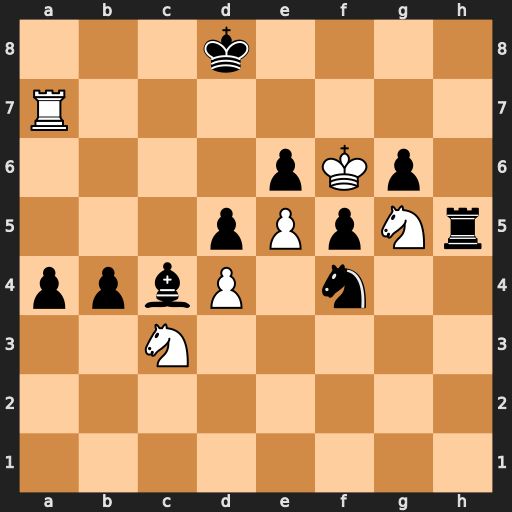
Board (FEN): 3k4/R7/4pKp1/3pPpNr/ppbP1n2/2N5/8/8
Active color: w
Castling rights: -
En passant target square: -
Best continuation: Nf7+ Kc8 Nd6+